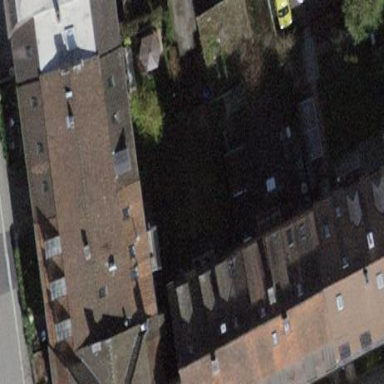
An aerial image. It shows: Building with tile roof.